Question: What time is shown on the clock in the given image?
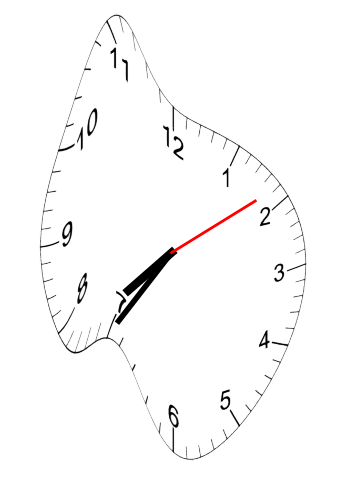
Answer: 07:35:09